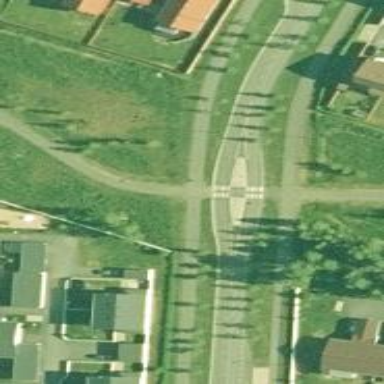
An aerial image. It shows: Crossing with island in the road.